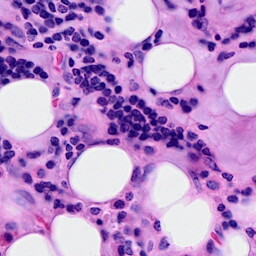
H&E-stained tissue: Breast